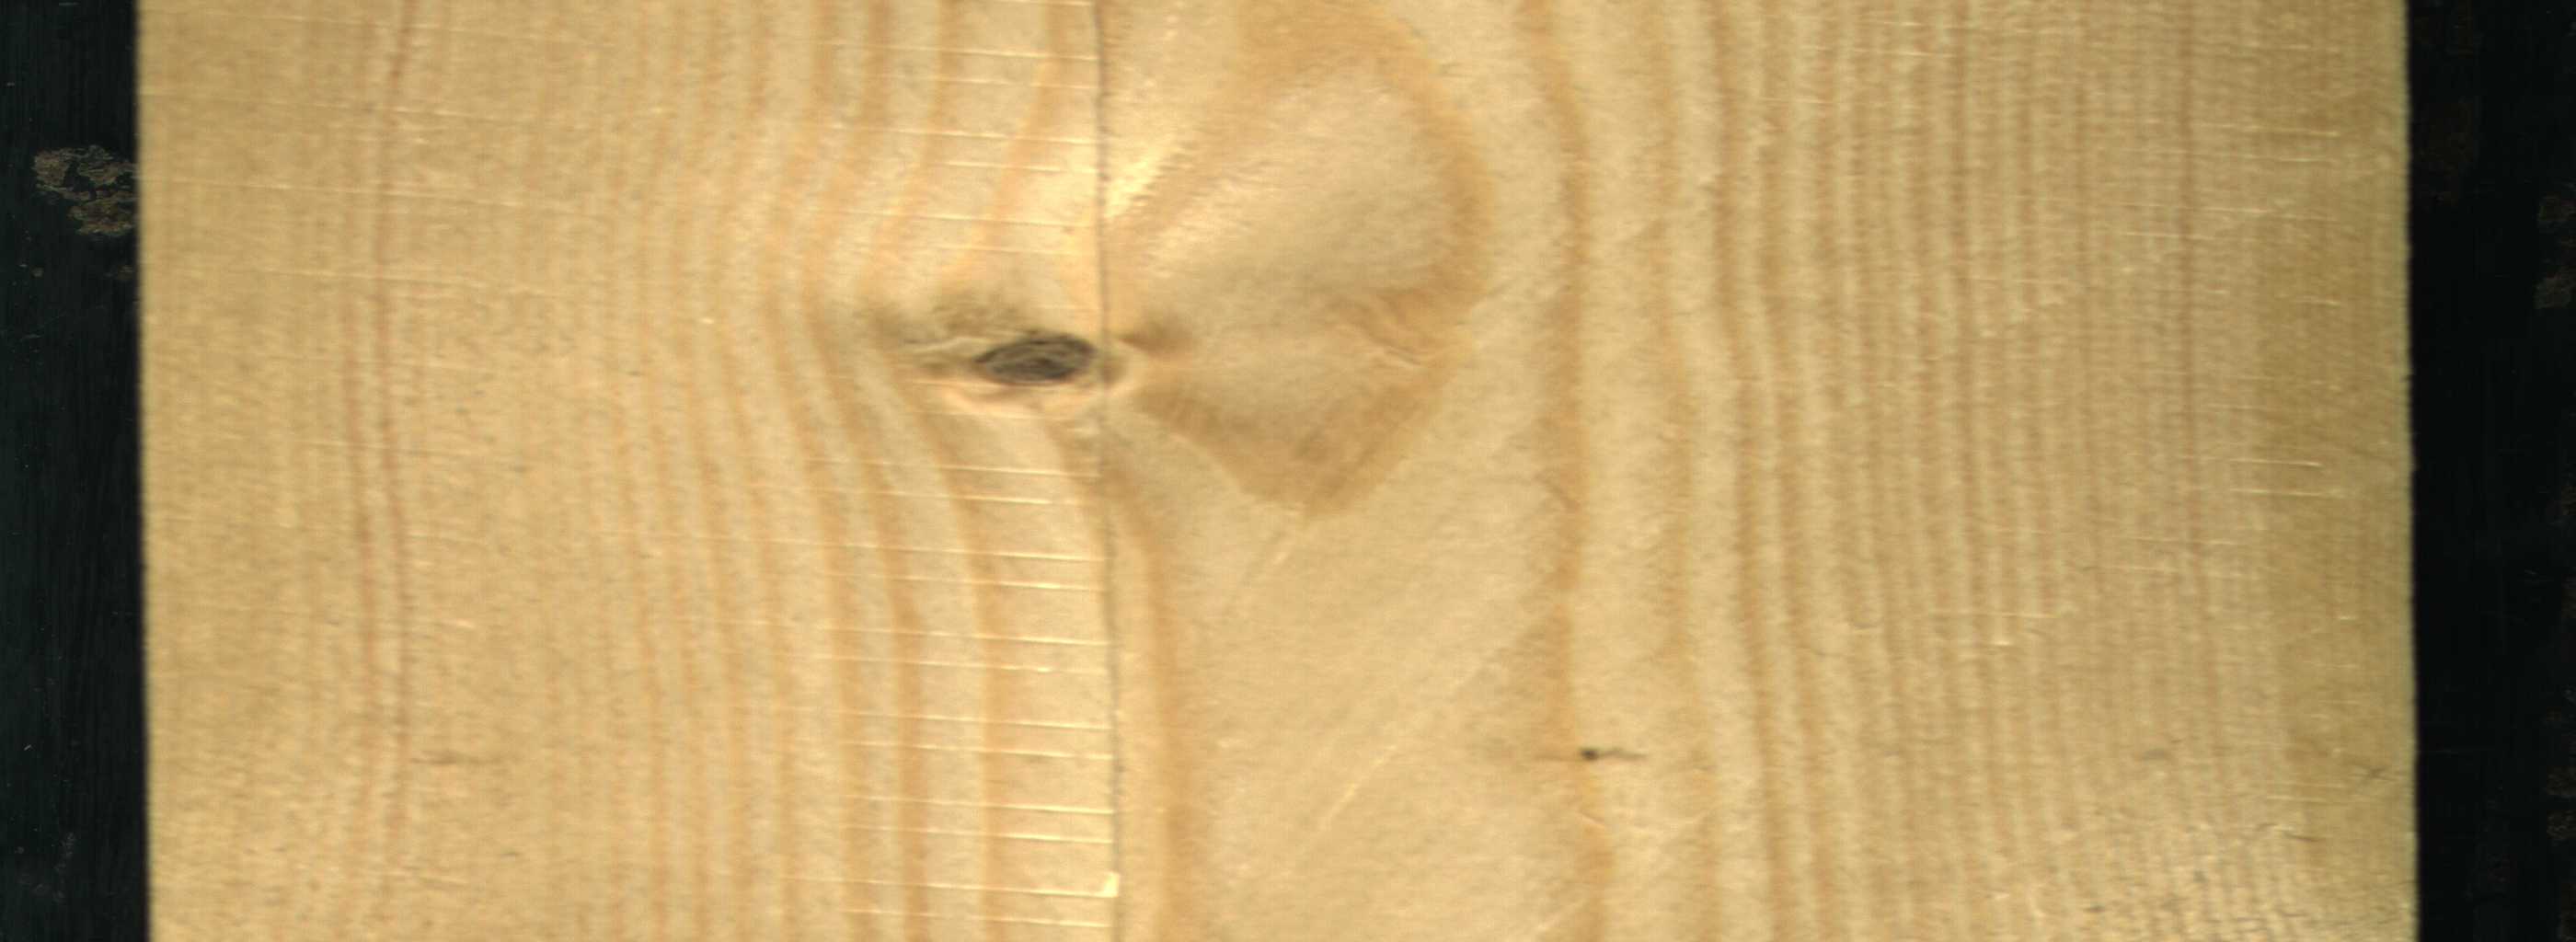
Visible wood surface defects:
Live_Knot